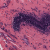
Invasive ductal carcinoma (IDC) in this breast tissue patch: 0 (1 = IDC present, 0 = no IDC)